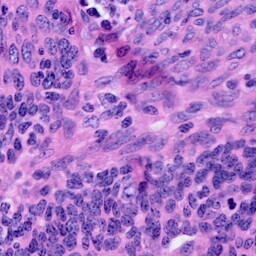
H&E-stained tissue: Cervix